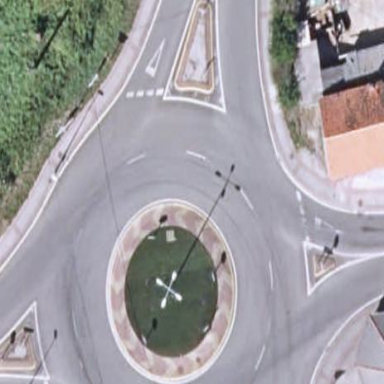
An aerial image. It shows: Traffic calming island.